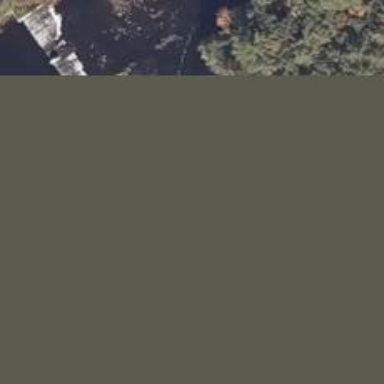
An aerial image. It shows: Dam across waterway.